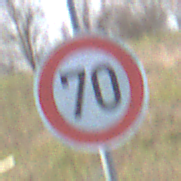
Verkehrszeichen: Geschwindigkeit70
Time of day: MorningAfternoon
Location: Outdoor (Nature)
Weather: PartlyCloudy
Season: NotSpecified
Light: Natural